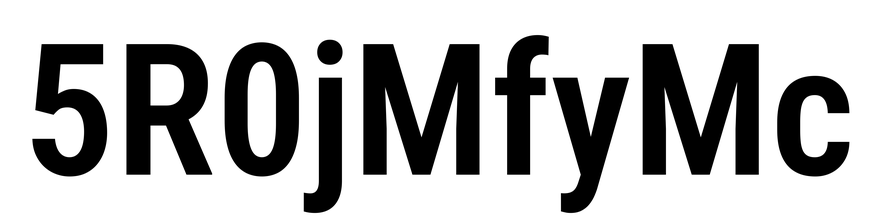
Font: Roboto_Condensed_SemiBold